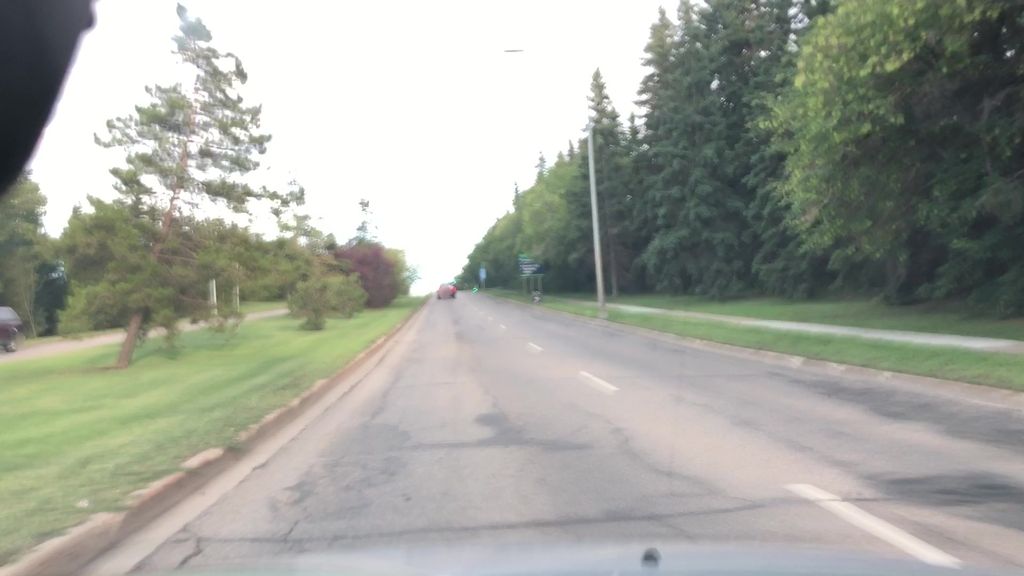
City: edmonton